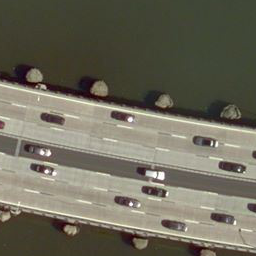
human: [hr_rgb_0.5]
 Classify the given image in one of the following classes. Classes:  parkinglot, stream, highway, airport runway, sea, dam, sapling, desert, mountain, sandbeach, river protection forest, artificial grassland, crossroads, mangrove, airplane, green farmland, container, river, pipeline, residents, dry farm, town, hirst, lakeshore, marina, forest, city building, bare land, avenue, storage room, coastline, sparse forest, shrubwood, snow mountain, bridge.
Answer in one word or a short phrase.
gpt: bridge